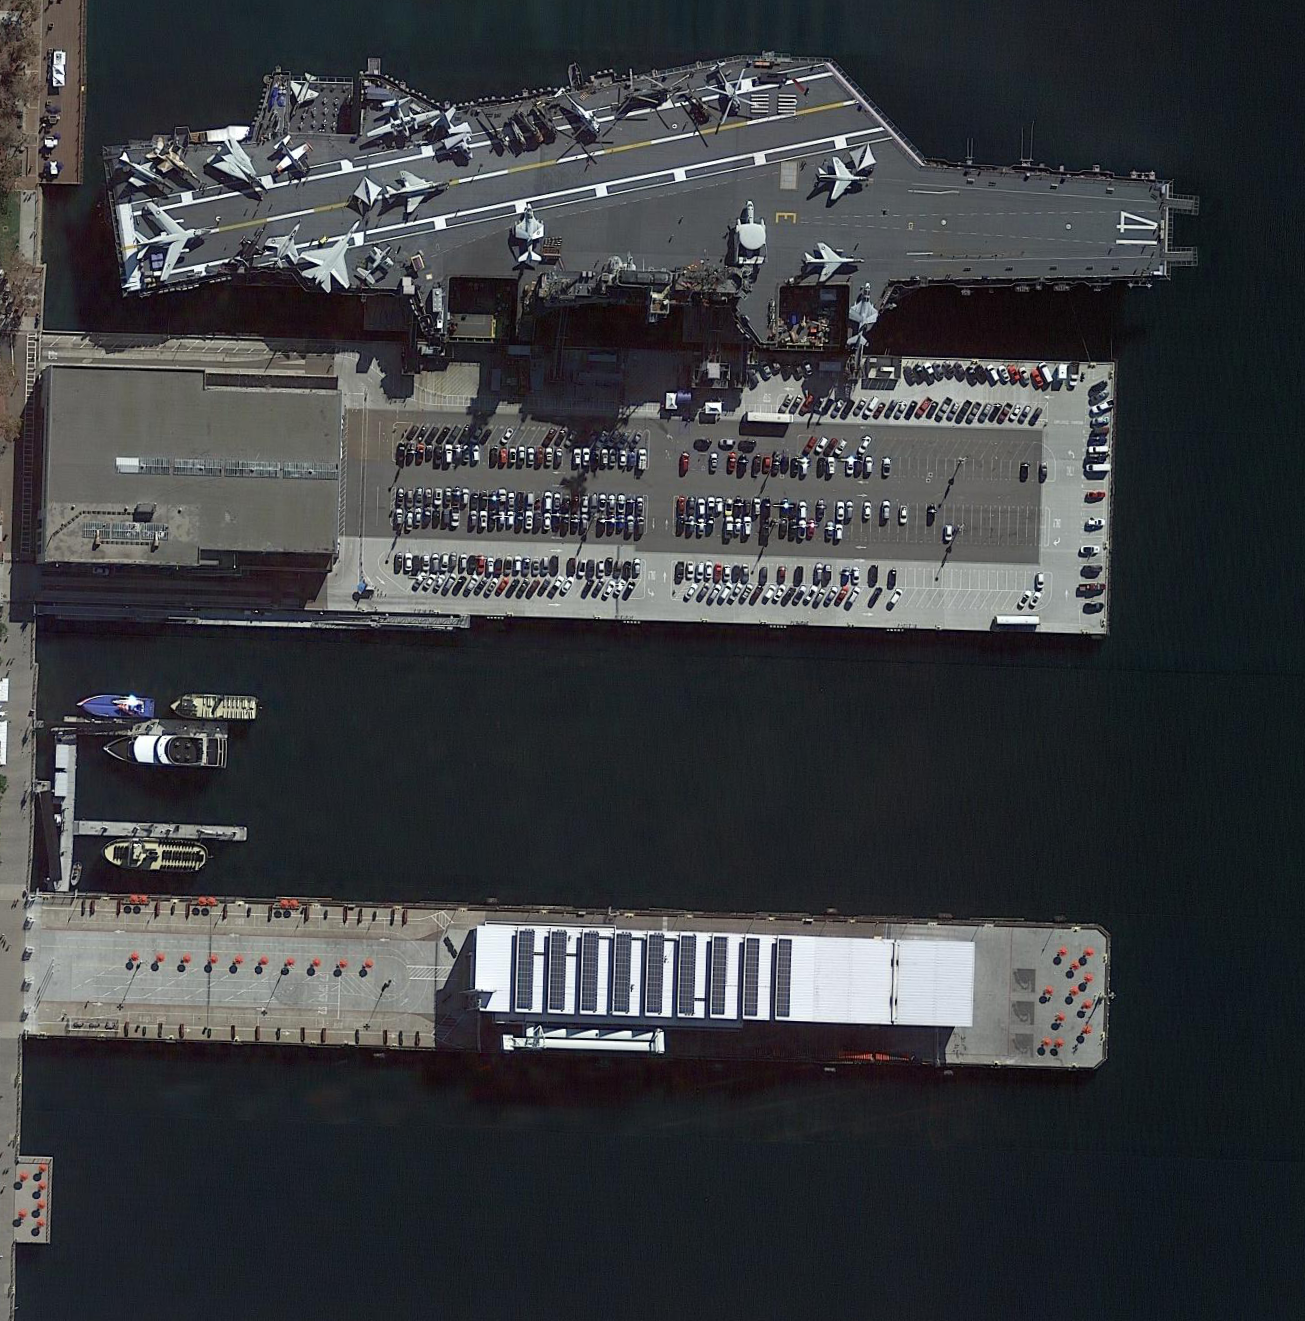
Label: Midway-class_aircraft_carrier